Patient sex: M
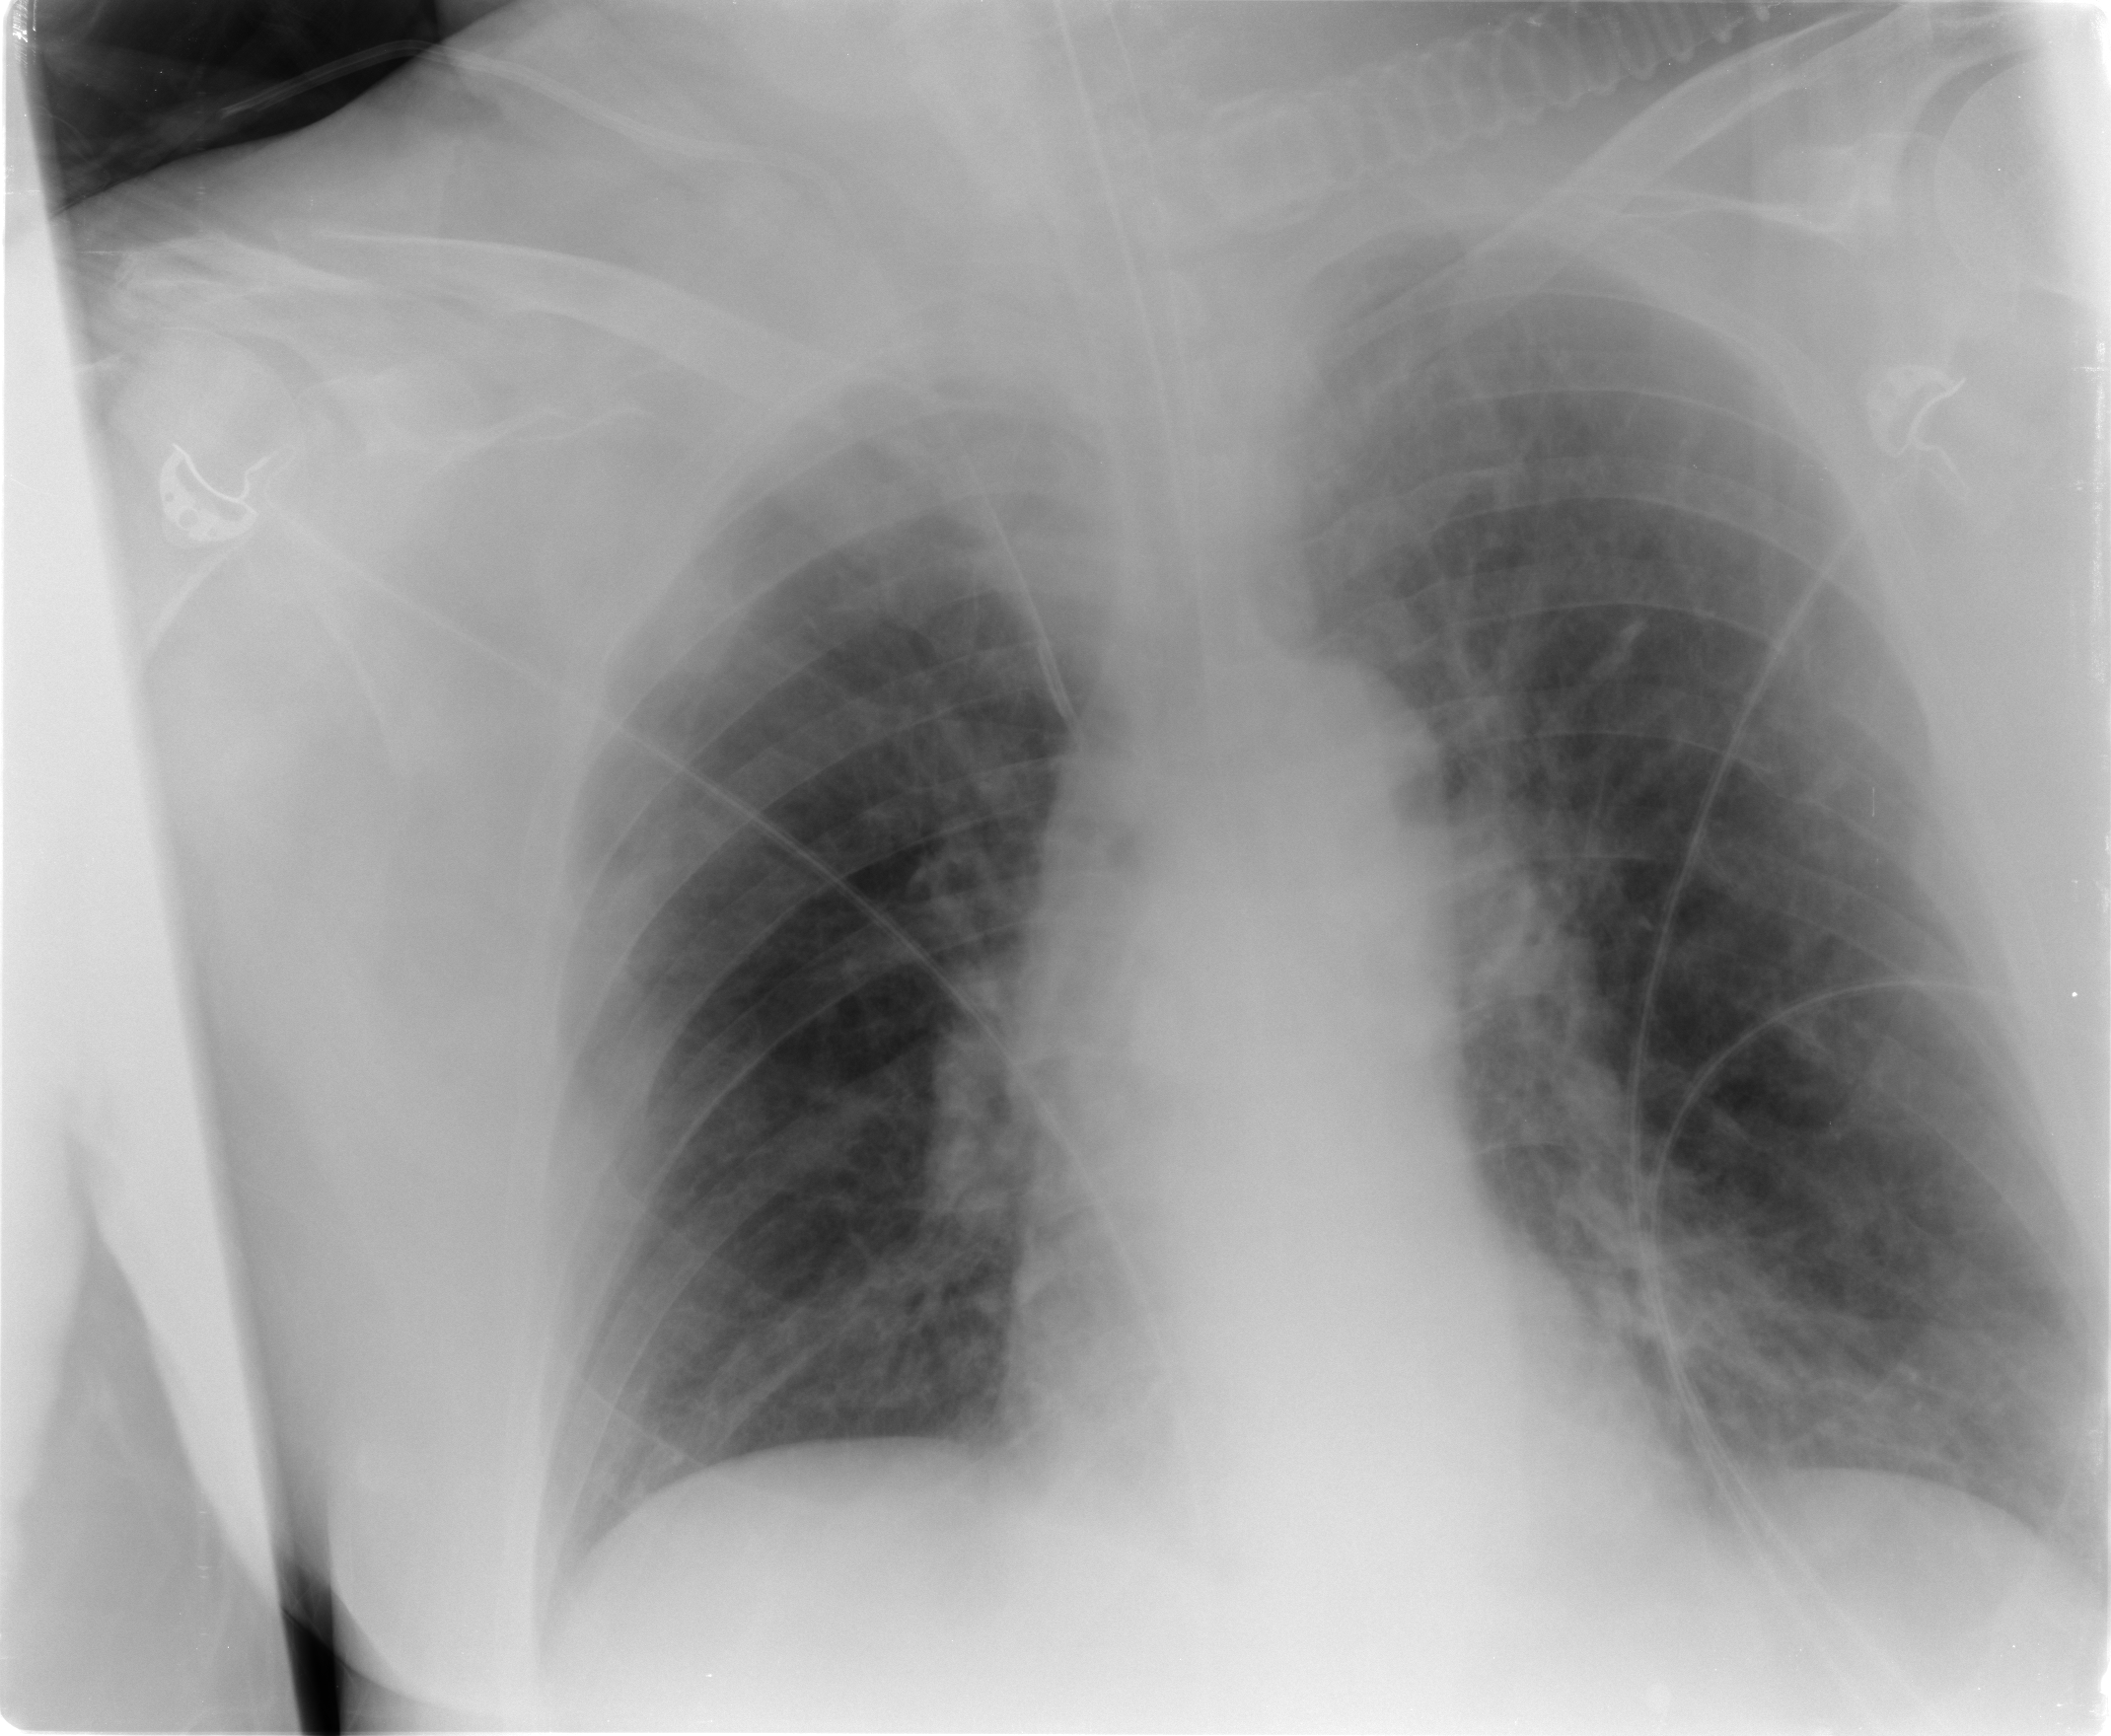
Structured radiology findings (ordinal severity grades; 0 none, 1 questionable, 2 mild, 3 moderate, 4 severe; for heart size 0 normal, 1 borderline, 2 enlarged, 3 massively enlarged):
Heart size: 0
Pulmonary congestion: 2
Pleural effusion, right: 0
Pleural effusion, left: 0
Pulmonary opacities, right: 0
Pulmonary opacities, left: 0
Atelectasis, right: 0
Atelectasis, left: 0